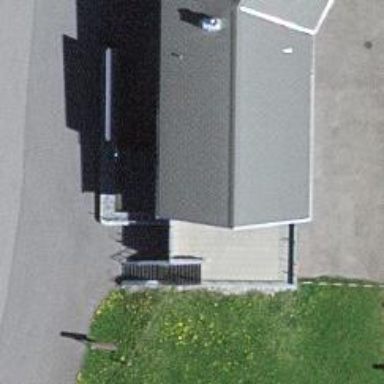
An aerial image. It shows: Restaurant.